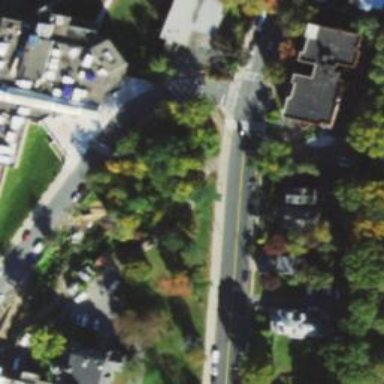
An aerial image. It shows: Service road.